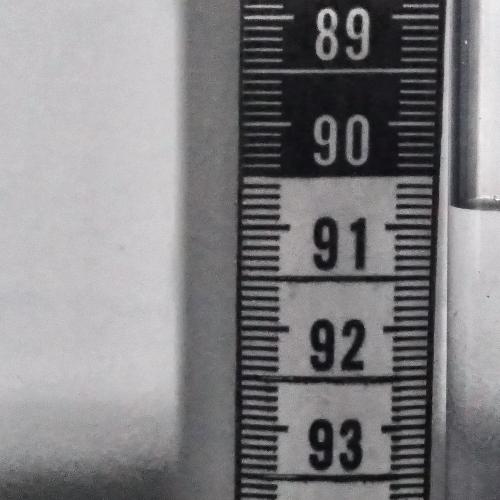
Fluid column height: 90.8 cm